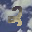
Label: 2